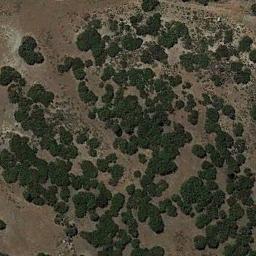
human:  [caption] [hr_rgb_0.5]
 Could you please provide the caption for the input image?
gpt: Only scattered weeds can be seen in this desert .

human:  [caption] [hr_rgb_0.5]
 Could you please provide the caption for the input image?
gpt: The chaparral is consist of dense green bushes .

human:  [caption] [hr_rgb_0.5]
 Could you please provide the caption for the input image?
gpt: Chaparral is distributed cluster by cluster on the sand .

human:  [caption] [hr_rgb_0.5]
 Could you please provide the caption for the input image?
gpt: Some chaparrals of different kinds and sizes grow on the wasteland .

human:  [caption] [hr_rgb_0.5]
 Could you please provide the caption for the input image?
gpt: The chaparral is uneven but dense .